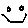
Label: smiley face